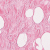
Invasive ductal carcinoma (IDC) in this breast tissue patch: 0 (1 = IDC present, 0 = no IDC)